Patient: sex F, age 56
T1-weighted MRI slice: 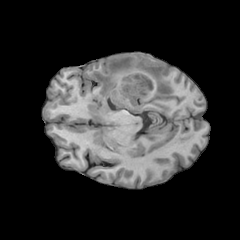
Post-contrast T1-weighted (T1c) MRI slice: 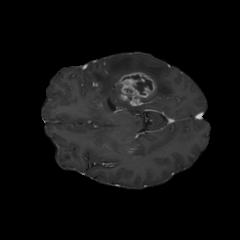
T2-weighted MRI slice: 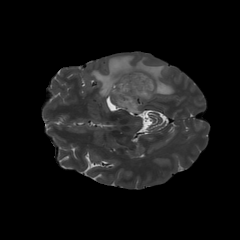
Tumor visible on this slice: yes
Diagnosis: Glioblastoma, IDH-wildtype
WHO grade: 4